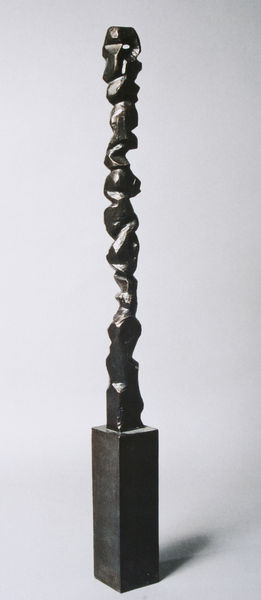
Titel: GTGM
Künstler: A. R. Penck
Standort: Baden-Baden
Institution: Museum Frieder Burda
Schlagwörter: kopf, schatten, weiß, grau, holz, licht, schwarz, säule, lang, sockel, figur, skulptur, moderne, schwer, afrika, steil, figuren, dark, bronze, plastik, dünn, hoch, foto, fotografie, photographie, maske, pfahl, form, photo, rock, stone, ständer, leicht, objekt, sculpture, volkskunst, abstract, totem, aufbau, ragend, cold, brancusi, materpfahl